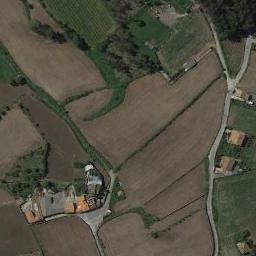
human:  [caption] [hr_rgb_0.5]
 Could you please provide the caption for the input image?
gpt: Houses and paths along a small patch of brown terraces .

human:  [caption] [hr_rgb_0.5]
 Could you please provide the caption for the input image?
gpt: Many trees are planted in the terraces which are in the middle of the image .

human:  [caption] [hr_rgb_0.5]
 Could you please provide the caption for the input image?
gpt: The bare and green terrace is next to some houses and trees .

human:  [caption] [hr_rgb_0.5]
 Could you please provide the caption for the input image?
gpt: Many different shapes of buildings and green plants on the terraces .

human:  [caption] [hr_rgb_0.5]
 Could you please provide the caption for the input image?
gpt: There are some buildings beside the terraces .